Field crop: maize
Growth stage: 2
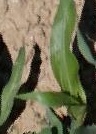
Species: maize